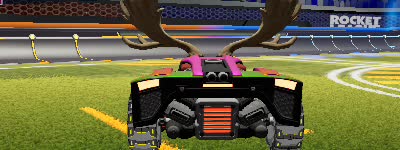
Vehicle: breakout